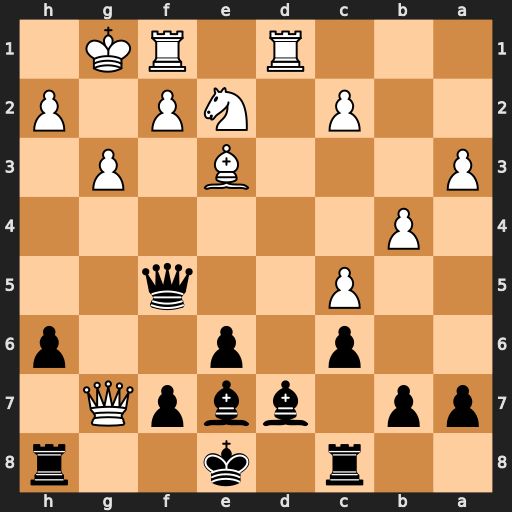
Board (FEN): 2r1k2r/pp1bbpQ1/2p1p2p/2P2q2/1P6/P3B1P1/2P1NP1P/3R1RK1
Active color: b
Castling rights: k
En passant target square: -
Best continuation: Bf6 Nd4 Bxg7 Nxf5 exf5